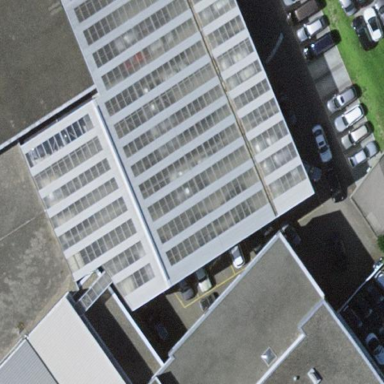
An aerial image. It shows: View of roof of building.